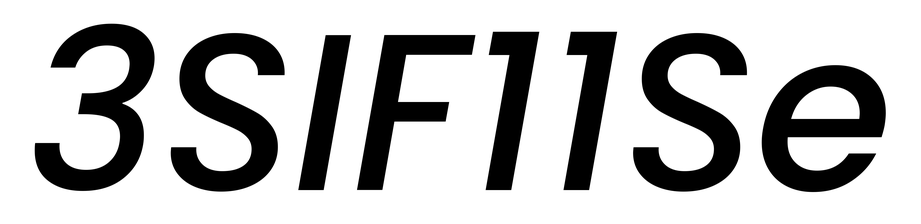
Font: Poppins-MediumItalic